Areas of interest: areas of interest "Xiaolou Alley Historical and Cultural Block"
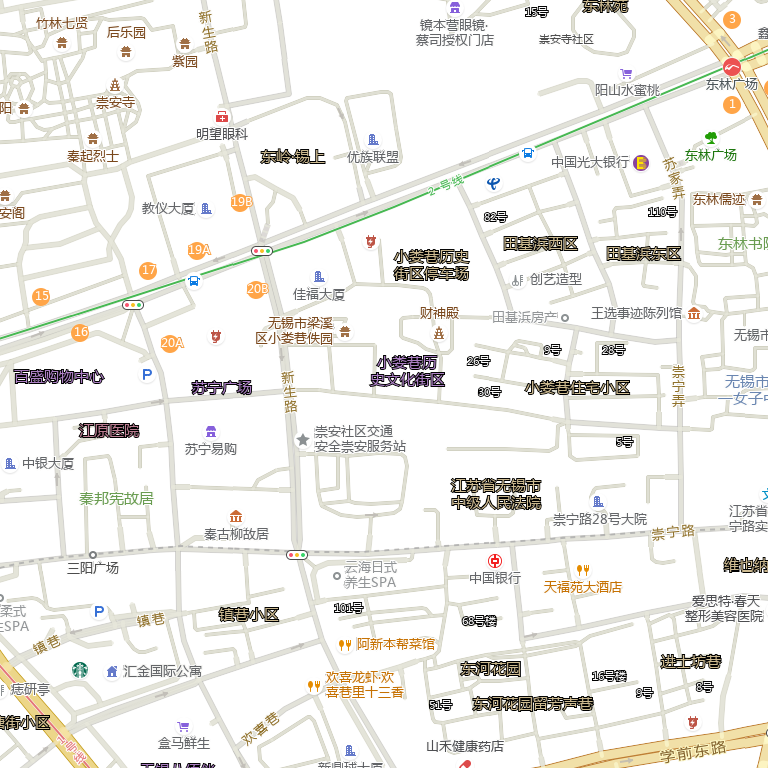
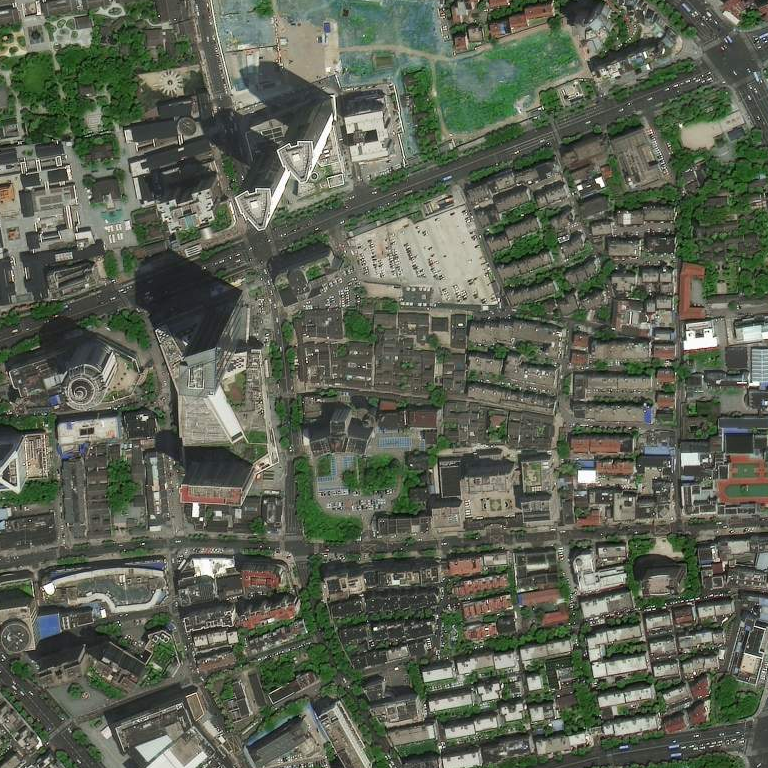